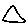
Label: triangle